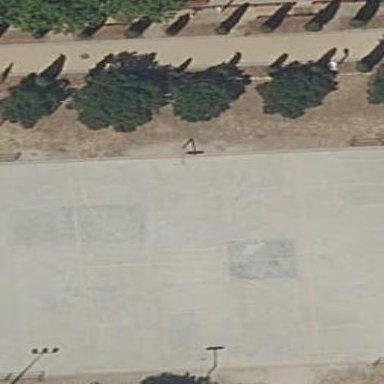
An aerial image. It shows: Concrete basketball court on leisure land pitch.